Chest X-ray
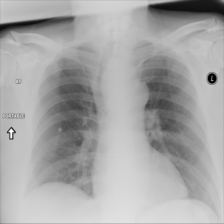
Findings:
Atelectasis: negative
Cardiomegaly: negative
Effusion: negative
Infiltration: negative
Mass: positive
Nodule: negative
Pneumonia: negative
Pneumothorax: negative
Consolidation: negative
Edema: negative
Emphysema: negative
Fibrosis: negative
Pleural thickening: negative
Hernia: negative